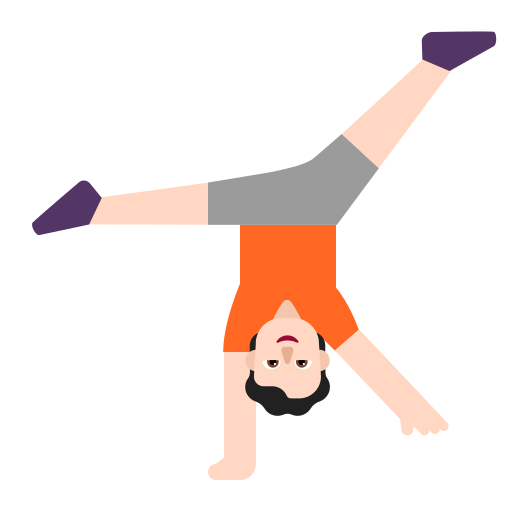
person cartwheeling flat light